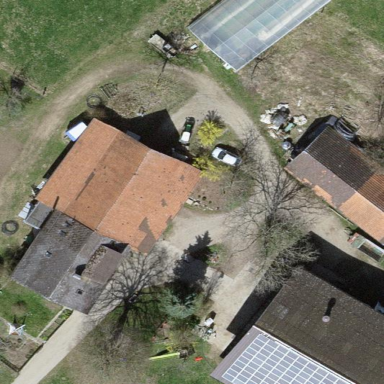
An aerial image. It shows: Farmyard area.